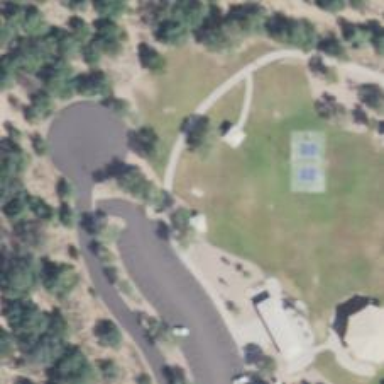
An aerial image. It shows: Disc golf tee.